Field crop: tomato
Growth stage: 1
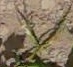
Species: cyperus